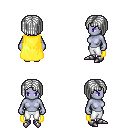
a pixel art fantasy rpg character, female body template, dark elf, purple skin, yellow cape, white pants, white pageboy hairstyle, metal boots, four views (front, back, left, right), 2x2 character sprite sheet, small pixel art, hard edges, no anti-aliasing